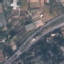
Land use / land cover: Highway